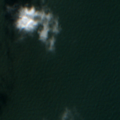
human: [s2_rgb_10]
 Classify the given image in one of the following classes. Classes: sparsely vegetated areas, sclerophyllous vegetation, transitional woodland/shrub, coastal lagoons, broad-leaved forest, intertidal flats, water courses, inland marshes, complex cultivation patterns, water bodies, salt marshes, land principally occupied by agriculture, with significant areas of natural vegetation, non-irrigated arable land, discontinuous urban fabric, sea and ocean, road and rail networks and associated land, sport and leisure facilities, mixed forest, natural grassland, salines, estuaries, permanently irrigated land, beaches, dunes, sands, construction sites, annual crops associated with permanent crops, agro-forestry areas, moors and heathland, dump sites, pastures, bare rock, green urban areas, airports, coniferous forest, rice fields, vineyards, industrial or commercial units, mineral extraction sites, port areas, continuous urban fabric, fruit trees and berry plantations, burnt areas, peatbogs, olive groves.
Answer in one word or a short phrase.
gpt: sea and ocean